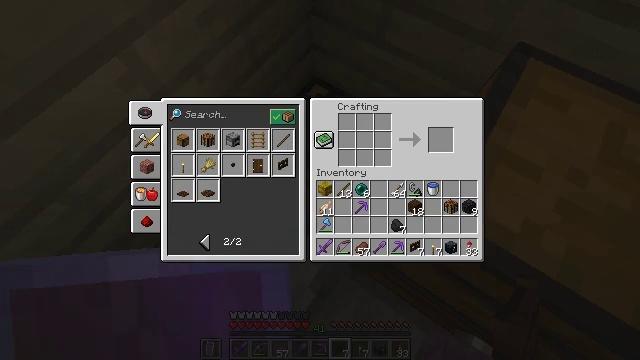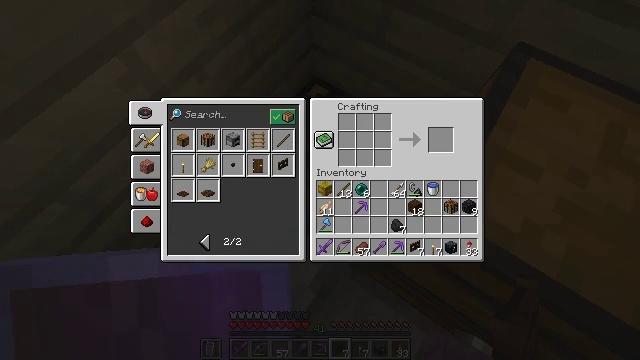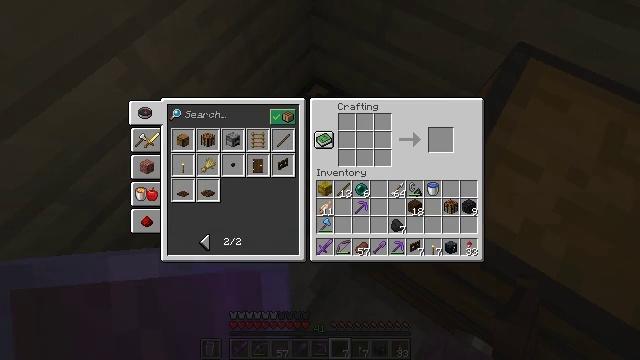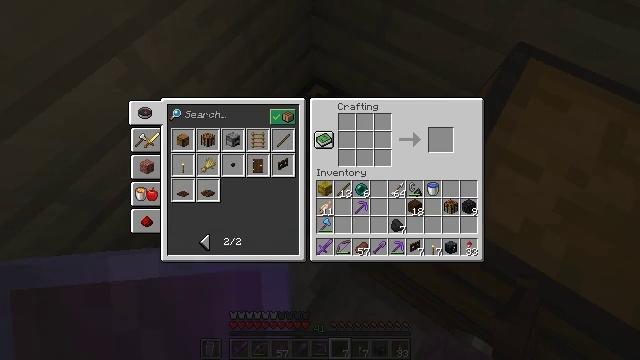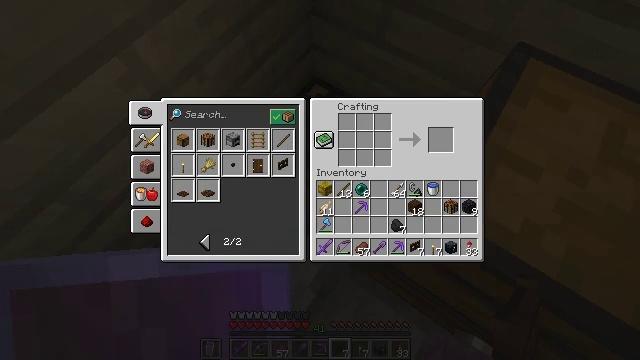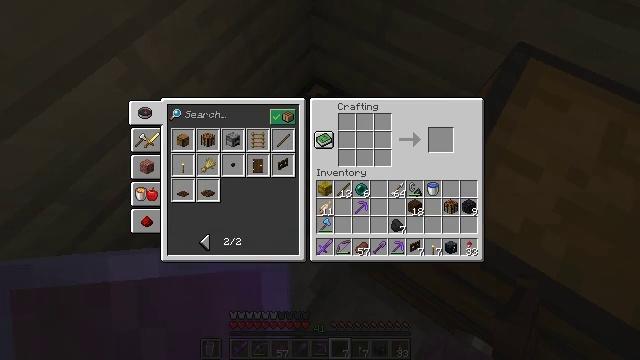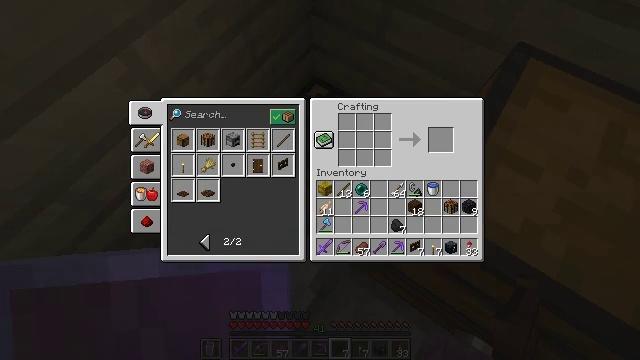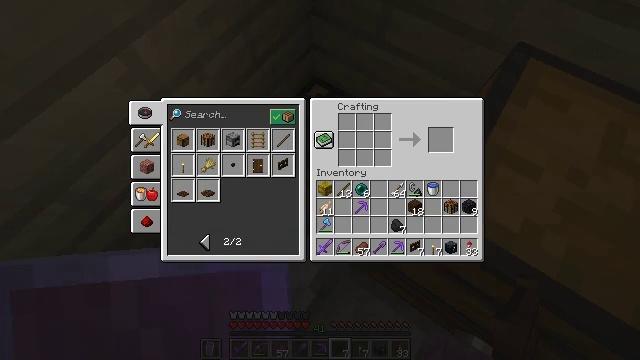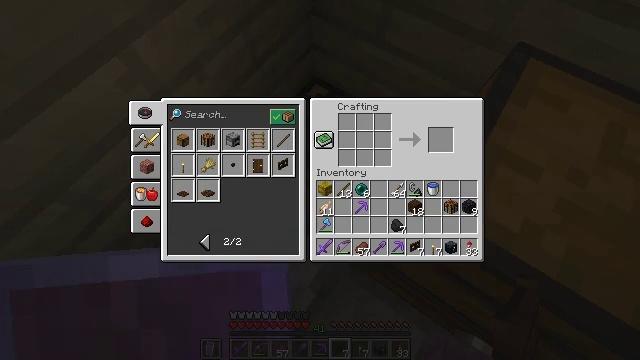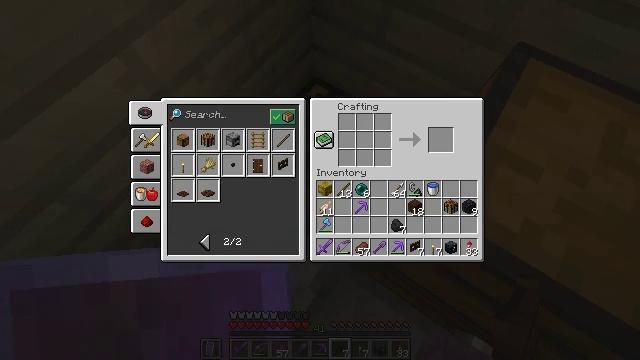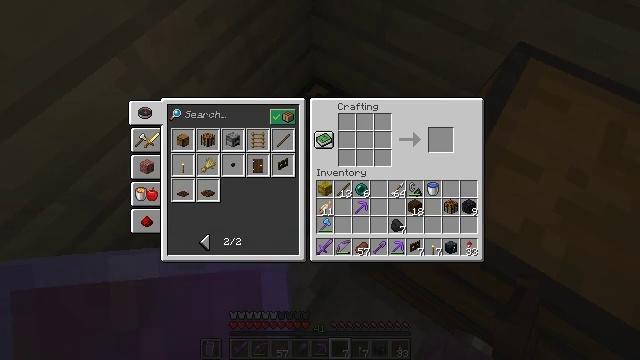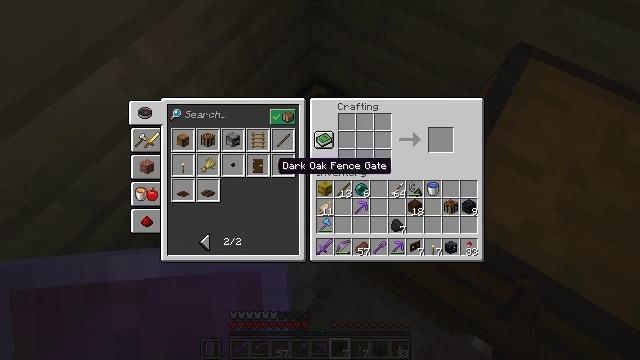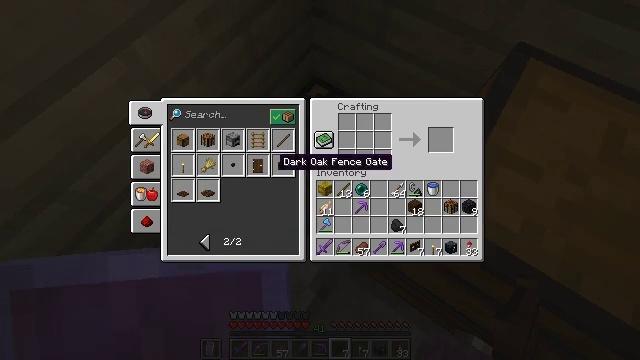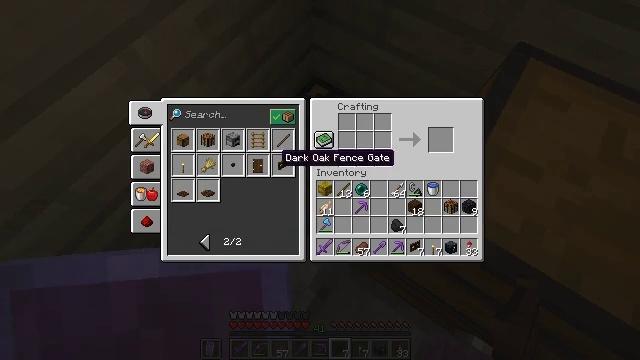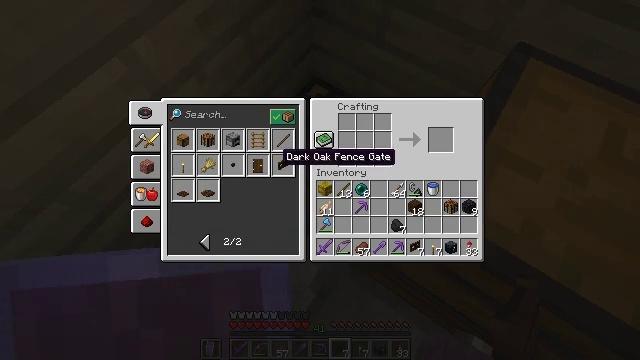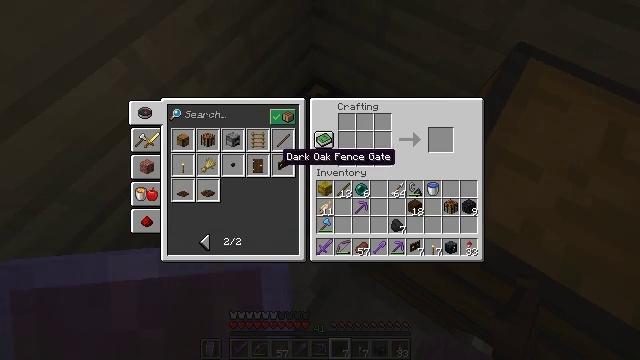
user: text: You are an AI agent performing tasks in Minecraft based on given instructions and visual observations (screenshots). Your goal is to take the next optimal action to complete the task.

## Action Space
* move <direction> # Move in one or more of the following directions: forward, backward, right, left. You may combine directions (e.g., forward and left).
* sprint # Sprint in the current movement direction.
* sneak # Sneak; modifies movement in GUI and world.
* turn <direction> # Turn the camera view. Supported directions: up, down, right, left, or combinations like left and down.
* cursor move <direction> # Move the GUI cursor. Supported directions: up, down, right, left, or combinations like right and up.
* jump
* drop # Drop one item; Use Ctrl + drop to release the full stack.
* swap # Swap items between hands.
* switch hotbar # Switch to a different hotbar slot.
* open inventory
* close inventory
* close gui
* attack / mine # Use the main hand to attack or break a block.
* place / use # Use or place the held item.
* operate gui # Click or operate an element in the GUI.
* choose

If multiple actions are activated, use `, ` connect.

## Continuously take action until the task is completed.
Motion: motion action
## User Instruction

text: Use dark oak planks and sticks to craft a dark oak fence gate.
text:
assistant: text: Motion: no_op
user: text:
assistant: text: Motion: no_op
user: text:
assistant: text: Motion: no_op
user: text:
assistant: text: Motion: no_op
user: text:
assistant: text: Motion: no_op
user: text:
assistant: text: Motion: no_op
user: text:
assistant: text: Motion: no_op
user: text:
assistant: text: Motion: turn up
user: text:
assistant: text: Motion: turn up
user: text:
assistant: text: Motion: turn up
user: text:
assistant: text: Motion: sneak, turn up
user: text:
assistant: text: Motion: sneak
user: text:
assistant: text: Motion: sneak
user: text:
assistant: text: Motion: sneak
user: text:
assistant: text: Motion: sneak
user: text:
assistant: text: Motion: sneak
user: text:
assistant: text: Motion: sneak
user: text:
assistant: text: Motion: sneak, attack / mine
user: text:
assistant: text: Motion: sneak, attack / mine
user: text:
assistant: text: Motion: sneak, attack / mine
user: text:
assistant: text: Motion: sneak, attack / mine
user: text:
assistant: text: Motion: sneak, attack / mine
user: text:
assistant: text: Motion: sneak, attack / mine
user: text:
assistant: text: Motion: sneak, turn right
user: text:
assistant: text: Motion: sneak, turn right
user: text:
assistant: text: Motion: sneak, turn right
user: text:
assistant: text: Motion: sneak
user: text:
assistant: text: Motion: sneak, turn right
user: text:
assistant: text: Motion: sneak
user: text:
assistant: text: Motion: sneak